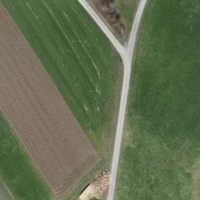
EUNIS habitat code: 52
Species observed at this site:
Linaria vulgaris